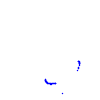
Particle: kaon